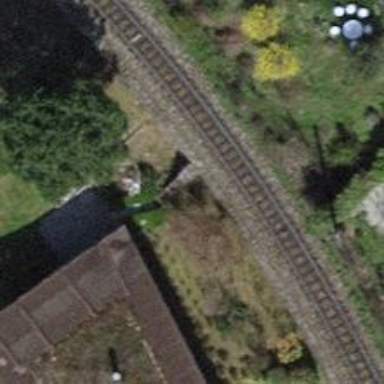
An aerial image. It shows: Narrow-gauge railway track with 1 electrified contact line.